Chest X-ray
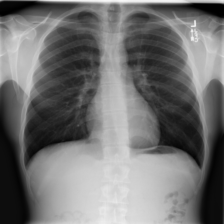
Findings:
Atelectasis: negative
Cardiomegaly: negative
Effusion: negative
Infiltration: negative
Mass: negative
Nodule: negative
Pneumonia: negative
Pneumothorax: negative
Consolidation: negative
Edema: negative
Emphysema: negative
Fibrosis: negative
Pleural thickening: negative
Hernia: negative